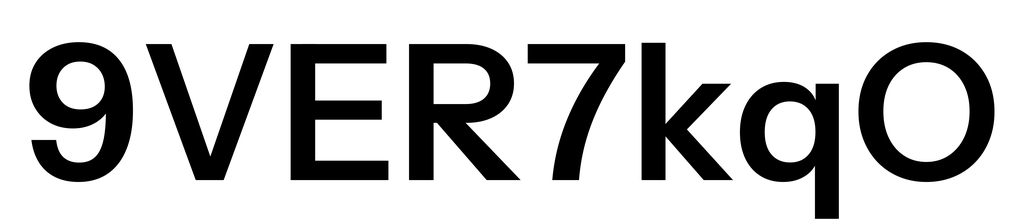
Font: InstrumentSans_SemiBold